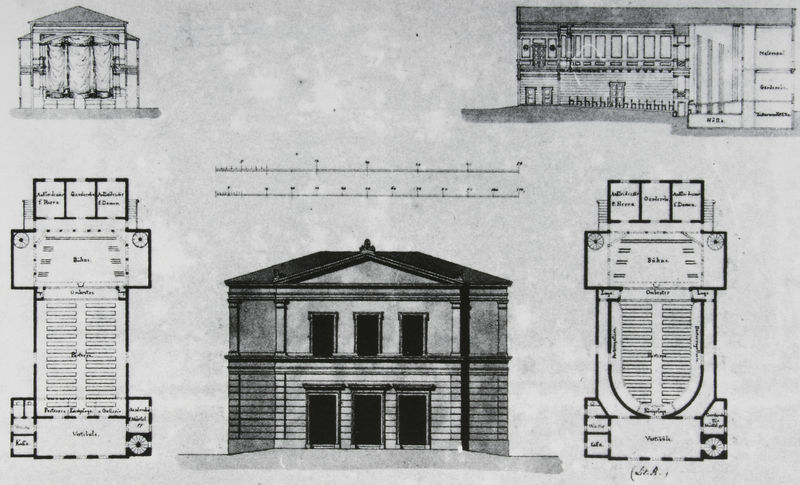
Titel: Entwurf für ein Theater in Bad Kissingen
Künstler: Friedrich von Gärtner
Standort: München
Institution: Architekturmuseum der Technischen Universität
Schlagwörter: schatten, weiß, fenster, grau, licht, raum, schwarz, skizze, stühle, säulen, tür, zeichnung, dach, gebäude, haus, architektur, vorhang, hügel, kirche, klassizismus, bühne, theater, renaissance, fassade, giebel, grafik, graphik, pilaster, saal, treppe, treppen, gestühl, zahlen, striche, eingang, palast, schnitt, schwarzweiss, weimar, räume, entwurf, architrav, bänke, kapitelle, reihen, studien, rustika, tore, villa, sims, risalit, architrave, walmdach, plan, wendeltreppe, entwürfe, skizzen, stiche, klassik, obergeschoß, querschnitt, beschriftungen, bauen, klassisch, sitzplätze, schinkel, europa, grundriss, bauwerk, massstab, aufriss, zeichnungen, etage, massangabe, bauzeichnung, zweigeschossig, palladio, innenräume, palst, sitzreihen, masstab, grundrisse, untergeschoß, seitenriss, ansichten, plätze, thater, aus, skizen, wndeltreppen, chwarz-weiss, frontsicht